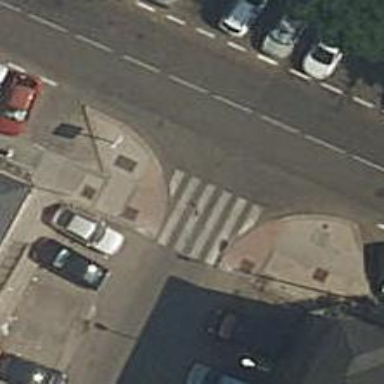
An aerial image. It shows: Uncontrolled zebra crossing on the road.